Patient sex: F
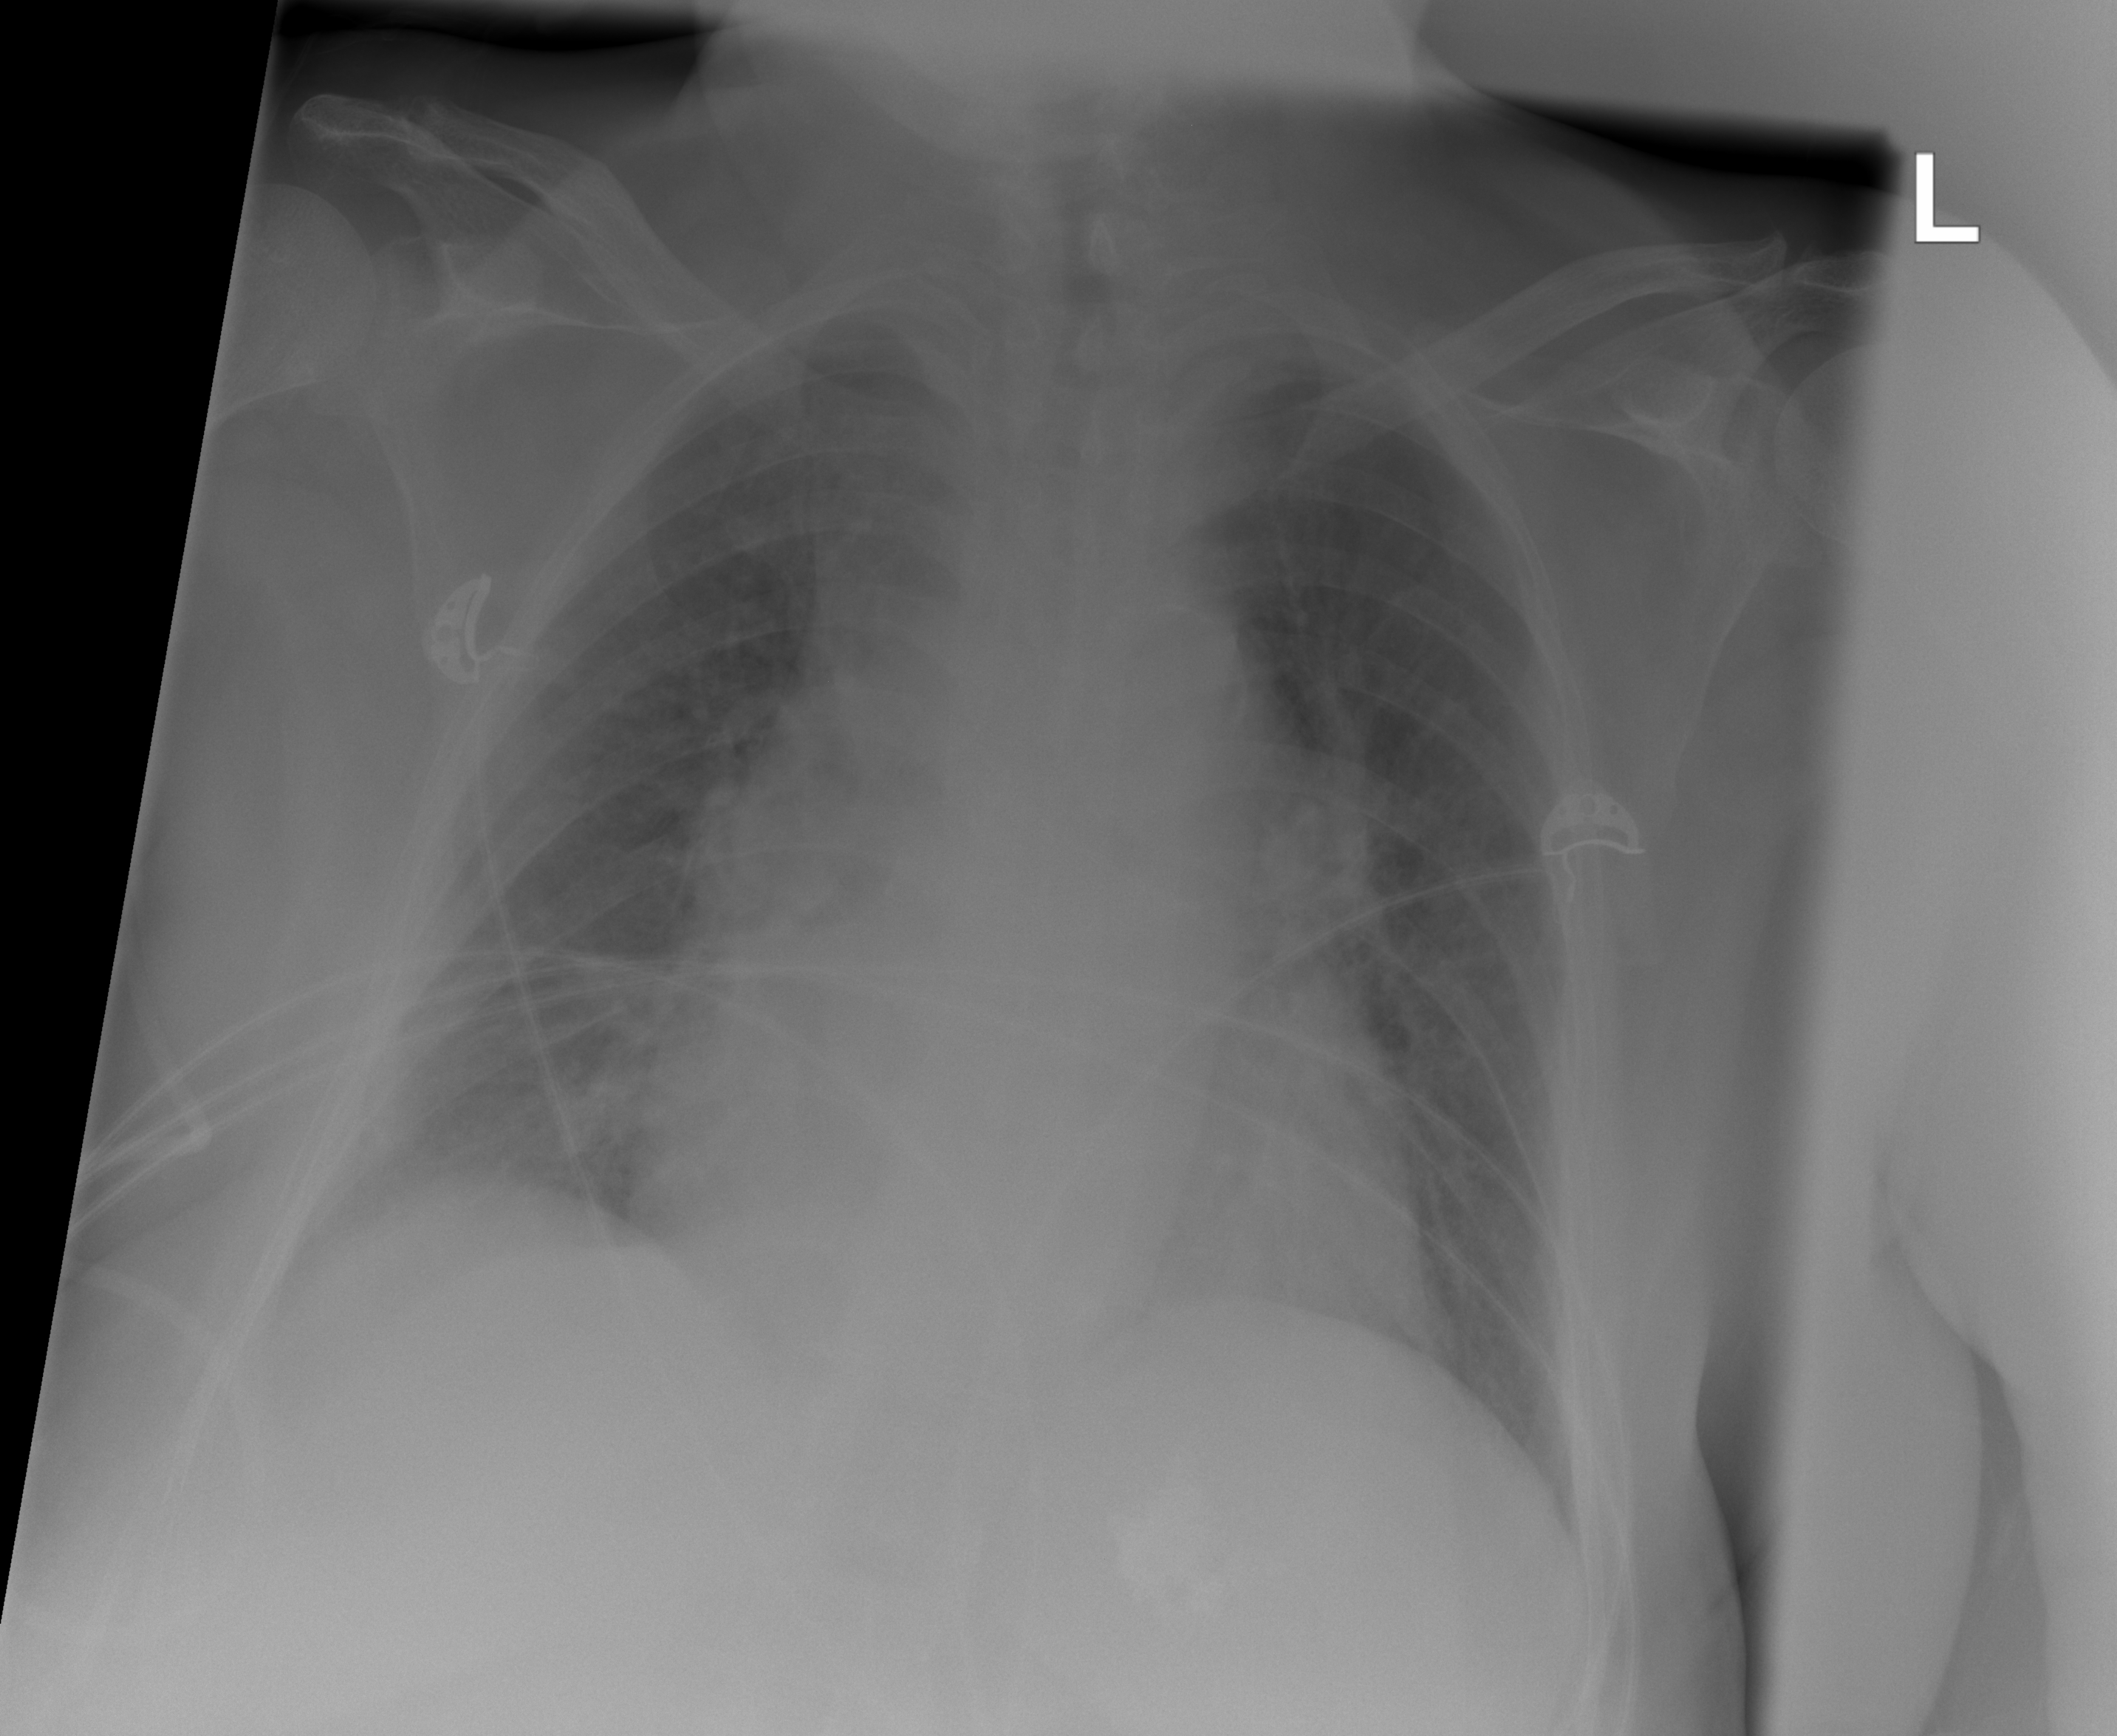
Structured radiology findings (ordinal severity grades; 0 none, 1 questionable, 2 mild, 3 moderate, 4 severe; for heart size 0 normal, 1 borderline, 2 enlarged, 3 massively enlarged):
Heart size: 2
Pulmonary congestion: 2
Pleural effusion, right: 1
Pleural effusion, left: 0
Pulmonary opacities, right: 1
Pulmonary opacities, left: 1
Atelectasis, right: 1
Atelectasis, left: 1